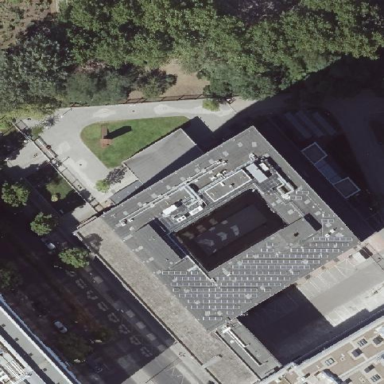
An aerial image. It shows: Government office building with flat roof.